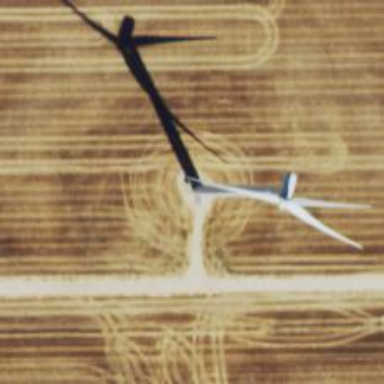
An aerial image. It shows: Wind generator in the form of horizontal axis wind turbine.